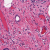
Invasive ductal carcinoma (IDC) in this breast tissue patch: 0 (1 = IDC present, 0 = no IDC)